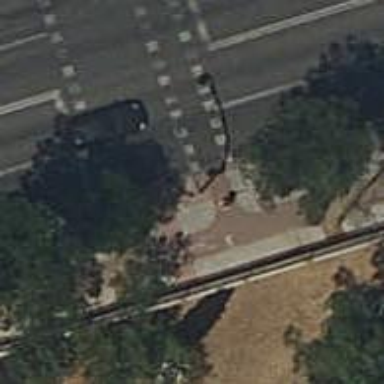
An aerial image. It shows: Kerb barrier.